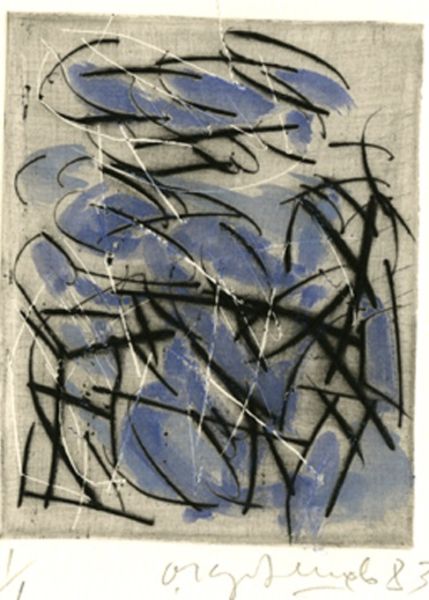
Titel: No. 638, No. 638
Künstler: Oleg Kudriashov
Standort: Amherst (Massachusetts, USA)
Institution: Mead Art Museum, Amherst College
Schlagwörter: blue, white, black, grey, modern, print, cloud, drawing, paper, impressionism, shadow, line, sketch, pen, abstract, ink, square, watercolor, circle, lines, simple, round, tissue, messy, curve, straight, sqaure, acrylic, post modern, scratch, pollock, litography, 83, paerp, unfigurative, warhol